Question: t
> ***** {
'''
-webkit-tap-highlight-color: rgba(0, 0, 0, 0);
margin: 0;
padding: 0;
list-style: none;
}
'''
> {
'''
position: relative;
width: 100%;
overflow: hidden;
padding: 0 18px;
margin-left: -18px;
background: -moz-linear-gradient(top, rgba(214,212,200,0.5) 0%, rgba(214,212,200,0.75) 25%, rgba(214,212,200,1) 50%, rgba(214,212,200,0.75) 75%, rgba(214,212,200,0.5) 100%); /* FF3.6+ */
background: -webkit-gradient(linear, left top, left bottom, color-stop(0%,rgba(214,212,200,0.5)), color-stop(25%,rgba(214,212,200,0.75)), color-stop(50%,rgba(214,212,200,1)), color-stop(75%,rgba(214,212,200,0.75)), color-stop(100%,rgba(214,212,200,0.5))); /* Chrome,Safari4+ */
background: -webkit-linear-gradient(top, rgba(214,212,200,0.5) 0%,rgba(214,212,200,0.75) 25%,rgba(214,212,200,1) 50%,rgba(214,212,200,0.75) 75%,rgba(214,212,200,0.5) 100%); /* Chrome10+,Safari5.1+ */
background: -o-linear-gradient(top, rgba(214,212,200,0.5) 0%,rgba(214,212,200,0.75) 25%,rgba(214,212,200,1) 50%,rgba(214,212,200,0.75) 75%,rgba(214,212,200,0.5) 100%); /* Opera 11.10+ */
background: -ms-linear-gradient(top, rgba(214,212,200,0.5) 0%,rgba(214,212,200,0.75) 25%,rgba(214,212,200,1) 50%,rgba(214,212,200,0.75) 75%,rgba(214,212,200,0.5) 100%); /* IE10+ */
background: linear-gradient(to bottom, rgba(214,212,200,0.5) 0%,rgba(214,212,200,0.75) 25%,rgba(214,212,200,1) 50%,rgba(214,212,200,0.75) 75%,rgba(214,212,200,0.5) 100%); /* W3C */
filter: progid:DXImageTransform.Microsoft.gradient( startColorstr='#80d4d2c6', endColorstr='#80d4d2c6',GradientType=0 ); /* IE6-9 */
-moz-box-shadow: inset 0 0 98px #a9a798;
-webkit-box-shadow: inset 0 0 98px #a9a798;
box-shadow: inset 0 0 98px #a9a798;
}
'''
> {
'''
margin-left: 0;
float: left;
}
'''
> {
'''
margin-left: 0;
}
'''
> {
'''
width: 33%;
*width: expression(Math.floor(0.33 * (this.parentNode.offsetWidth - parseFloat(this.parentNode.currentStyle.paddingLeft) - parseFloat(this.parentNode.currentStyle.paddingRight))) + "px");
}
'''
> {
'''
background-color: red;
height: 100% !important;
min-height: 100% !important;
}
'''
> {
'''
background-color: red;
height: 100% !important;
min-height: 100% !important;
}
'''
I would like to make the div.col stretched to 100% height. I've tried few things but none of them fixed the problem. I'm counting on your help.
Thanks in advance !
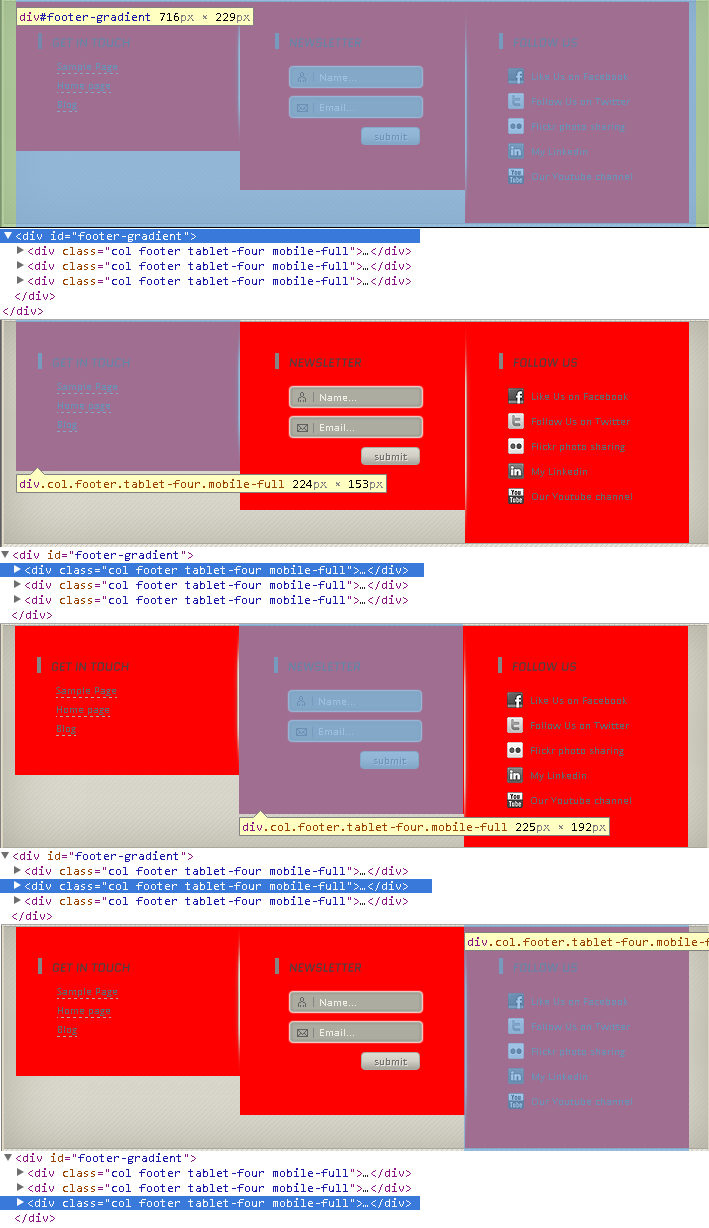
Answer: 1. Set the three elements' container (#footer-gradient) display: table
2. And set the elements themselves (.col) display: table-cell
3. Remove the floating.
4. Success.
---
'''
#footer-gradient {
display: table;
}
#footer-gradient .col {
display: table-cell;
float: none;
}
'''